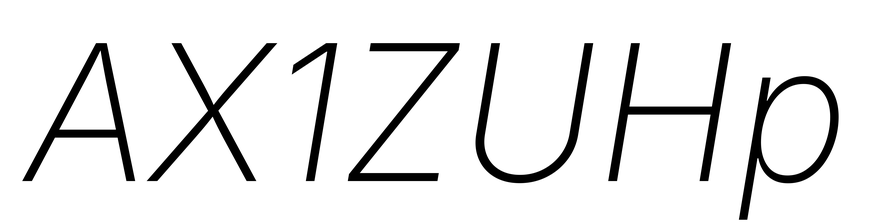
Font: Inter-Italic_ExtraLight_Italic